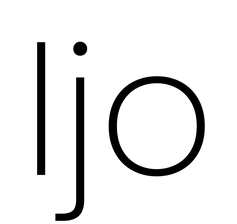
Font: Poppins-ExtraLight